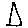
Label: triangle